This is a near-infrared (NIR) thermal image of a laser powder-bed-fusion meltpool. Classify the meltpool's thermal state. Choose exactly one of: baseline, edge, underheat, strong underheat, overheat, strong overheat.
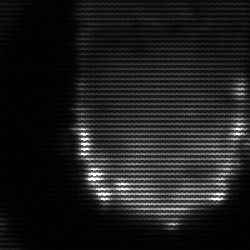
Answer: baseline